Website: apple
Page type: billing-address
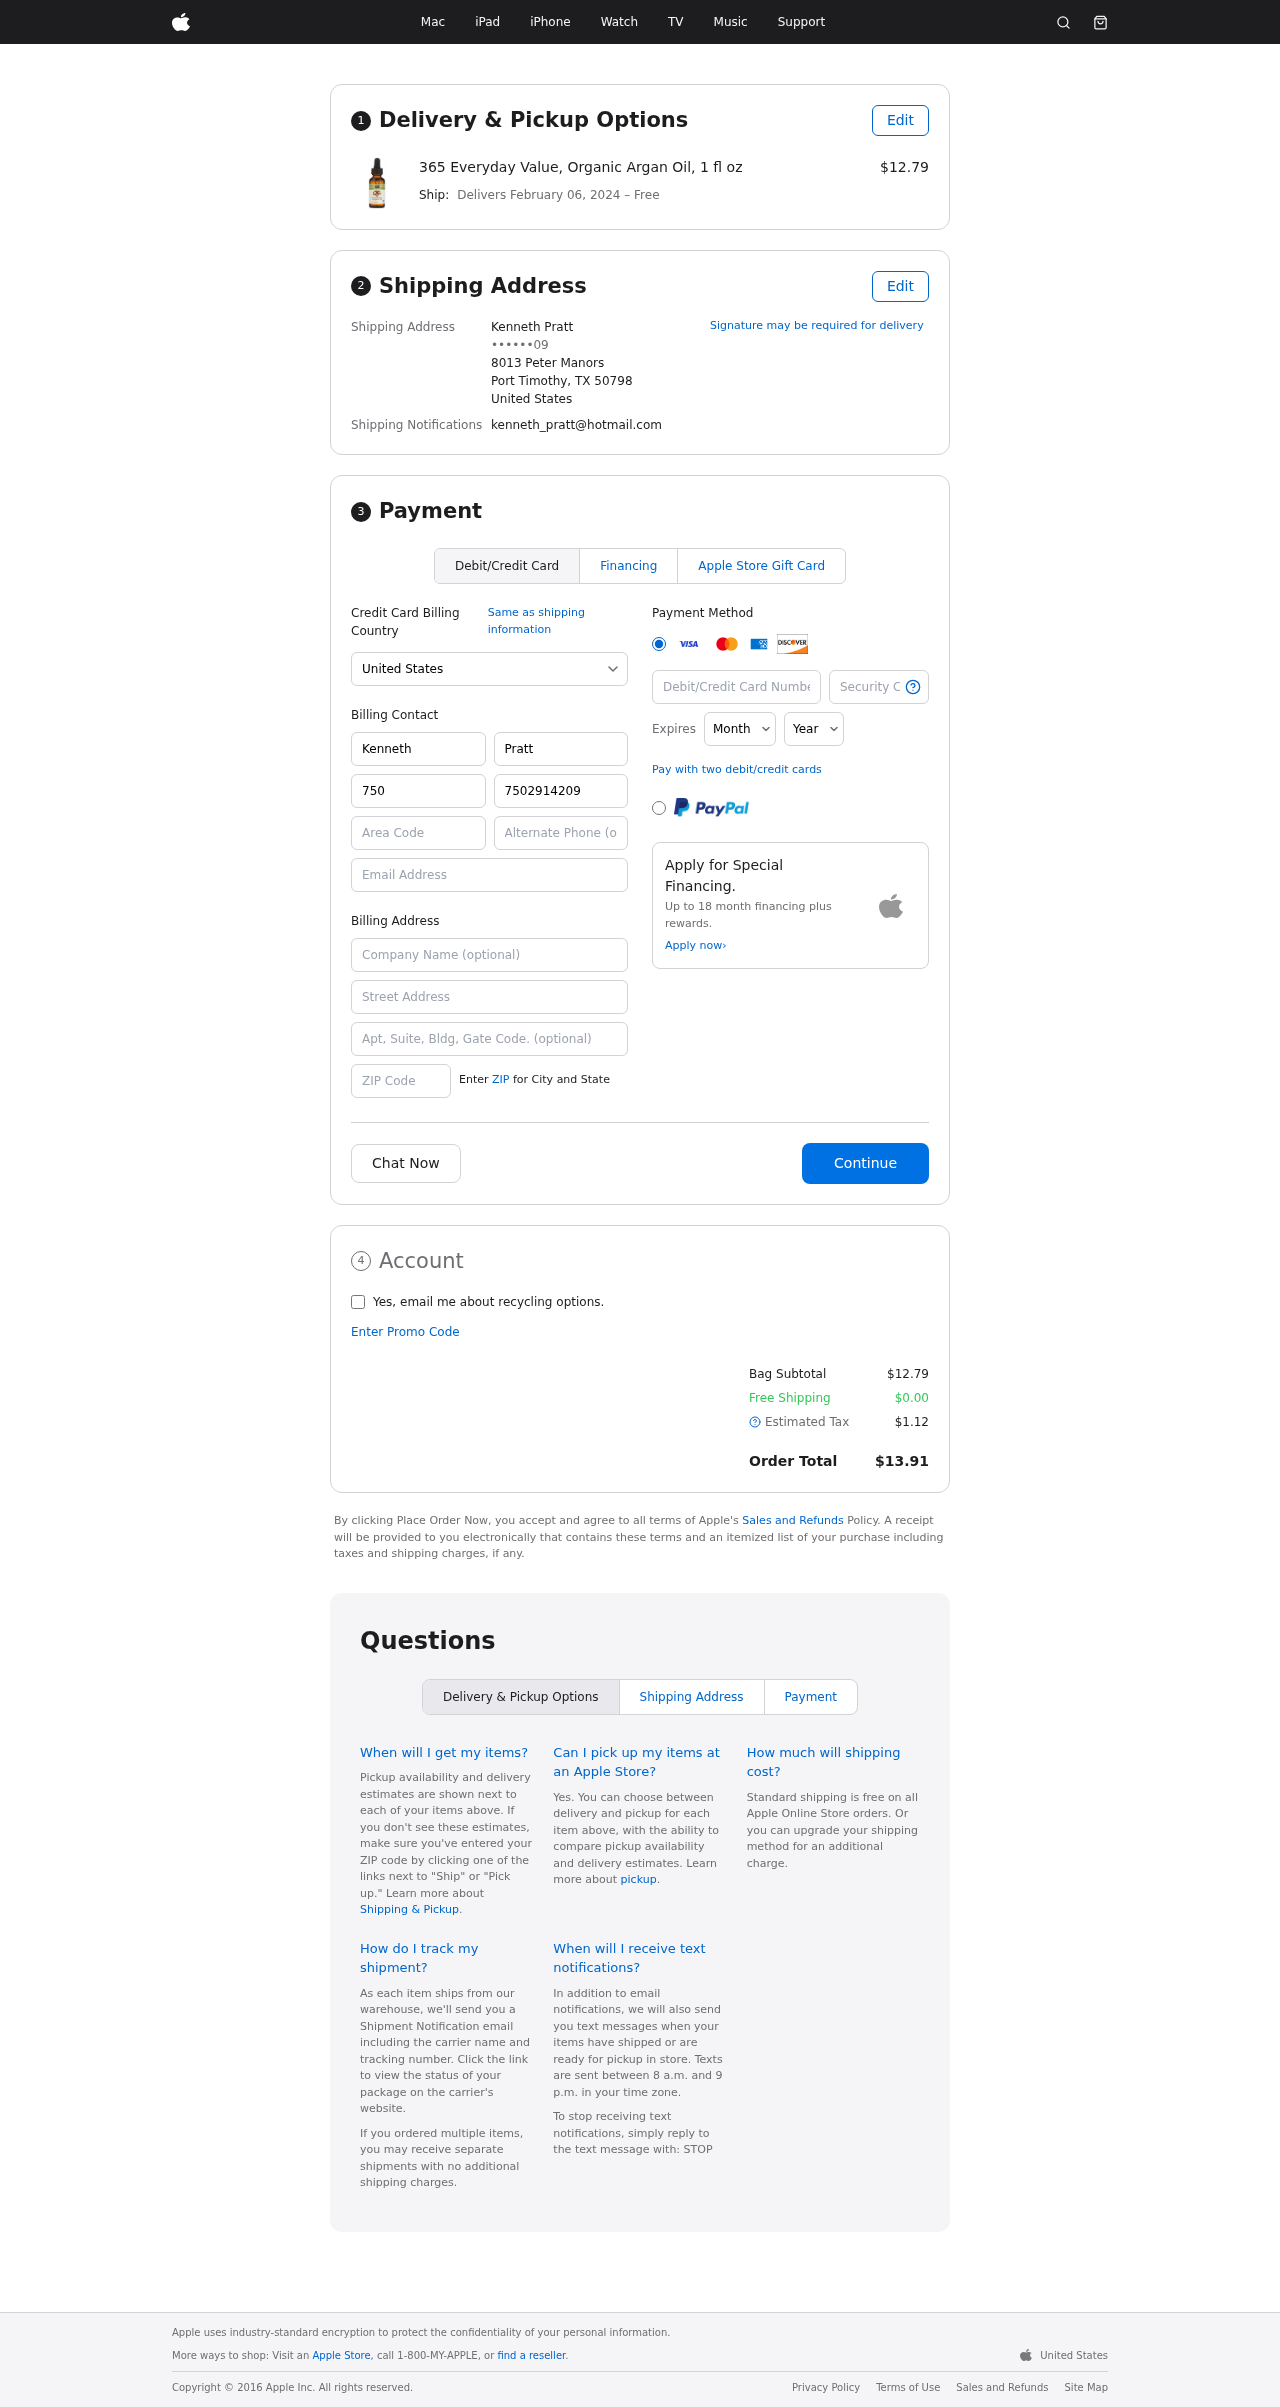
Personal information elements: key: PII_CARD_CVV
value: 8476
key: PII_CARD_EXPIRY_MONTH
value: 12
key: PII_CARD_EXPIRY_YEAR
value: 30
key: PII_CARD_NUMBER
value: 3445 7118 6251 521
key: PII_CITY_STATE_ZIP
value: Port Timothy, TX 50798
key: PII_COUNTRY
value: United States
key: PII_EMAIL
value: kenneth_pratt@hotmail.com
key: PII_FULLNAME
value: Kenneth Pratt
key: PII_STREET
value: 8013 Peter Manors
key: PII_PHONE_MASKED
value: ••••••09
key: PII_BILLING_FIRSTNAME
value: Kenneth
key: PII_BILLING_LASTNAME
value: Pratt
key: PII_BILLING_PHONE_AREA
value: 750
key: PII_BILLING_PHONE
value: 7502914209
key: PII_BILLING_EMAIL
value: kenneth_pratt@hotmail.com
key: PII_BILLING_STREET
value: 8013 Peter Manors
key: PII_BILLING_POSTCODE
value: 50798
Product elements: key: PRODUCT1_NAME
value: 365 Everyday Value, Organic Argan Oil, 1 fl oz
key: PRODUCT1_PRICE
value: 12.79
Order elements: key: ORDER_DELIVERY_DATE
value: February 06, 2024
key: ORDER_SUBTOTAL
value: $12.79
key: ORDER_SHIPPING_COST
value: $0.00
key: ORDER_TAX
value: $1.12
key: ORDER_TOTAL
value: $13.91